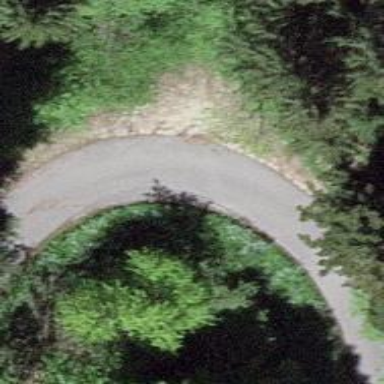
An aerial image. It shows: Culvert tunnel.